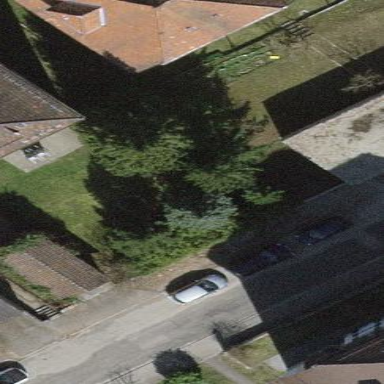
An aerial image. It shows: Residential garden.